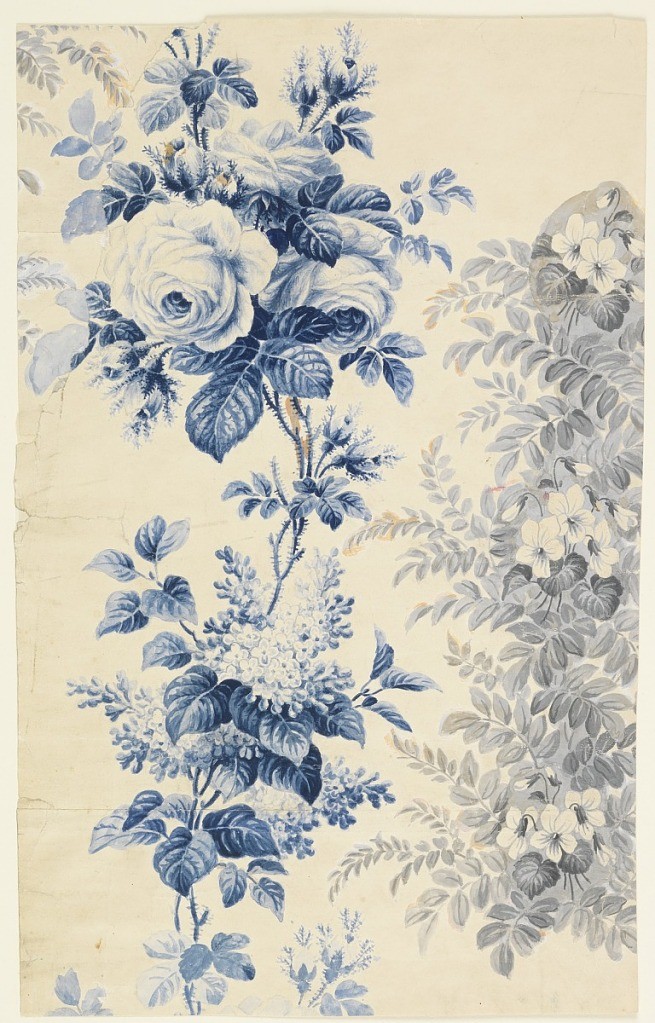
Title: Design for Flowered Fabric or Wallpaper
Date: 1880–90
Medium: Brush and blue and grey gouache, graphite on wove paper
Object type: Drawing
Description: Branch of roses above lilacs at left, bunches of violets at right.